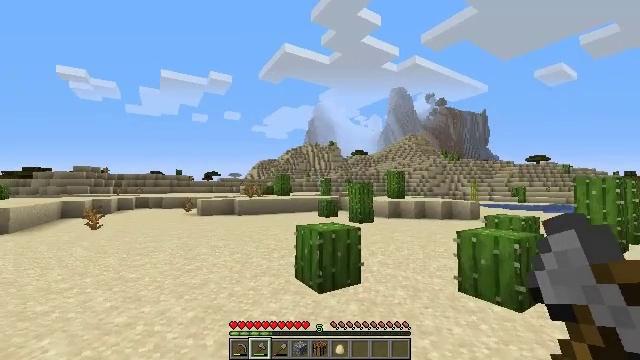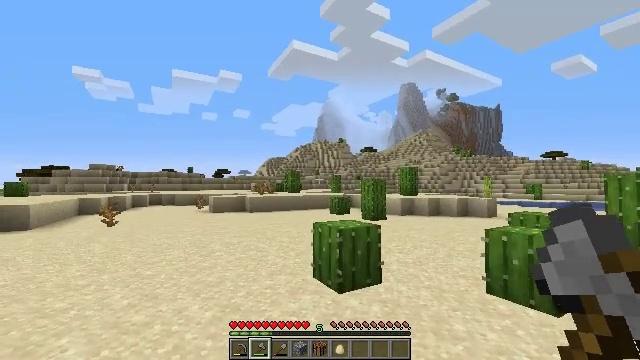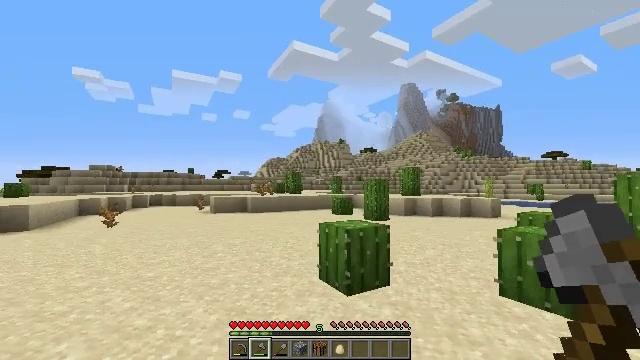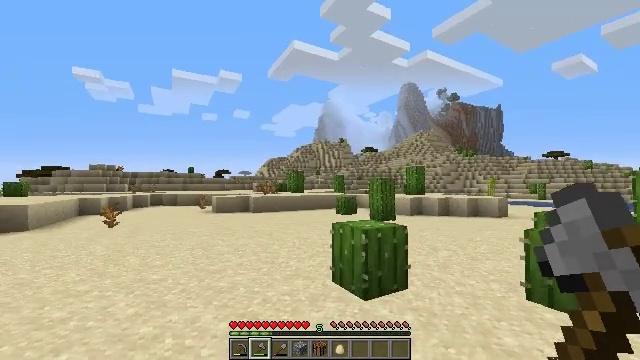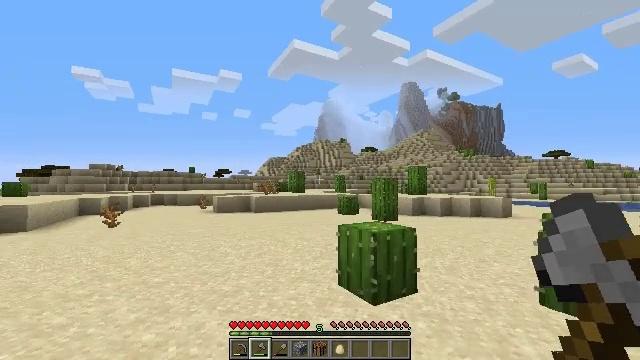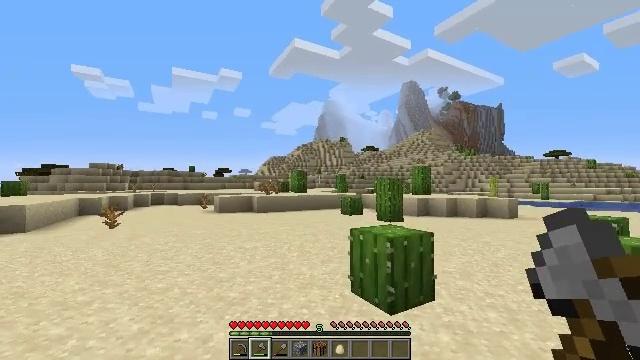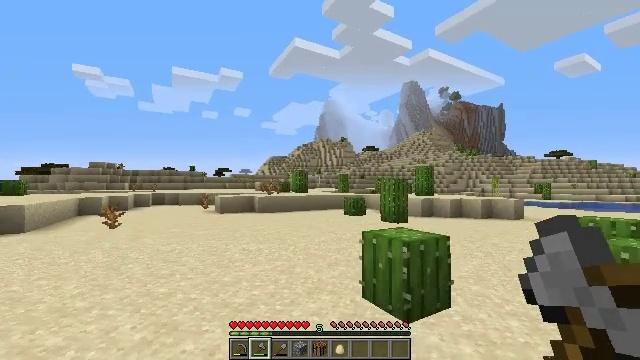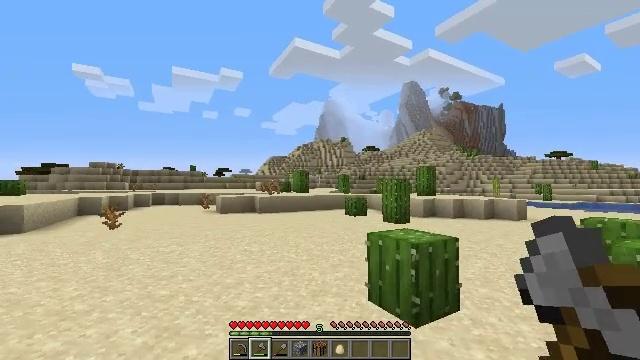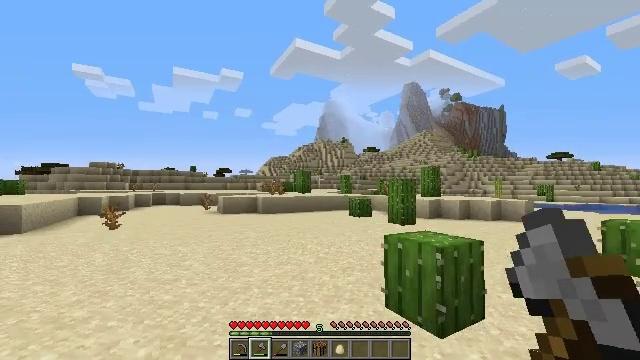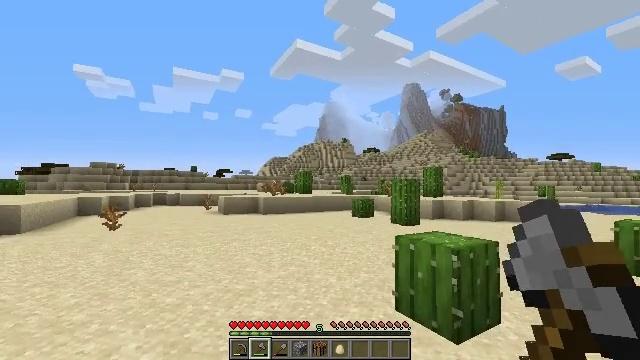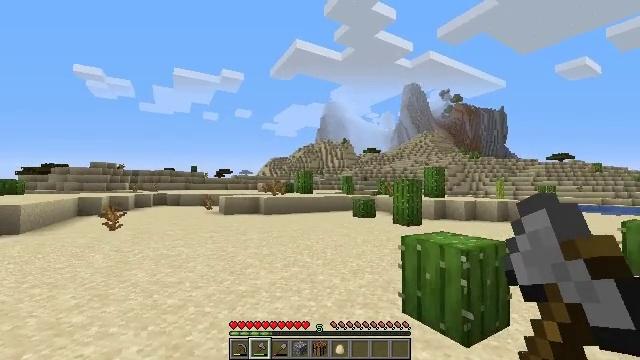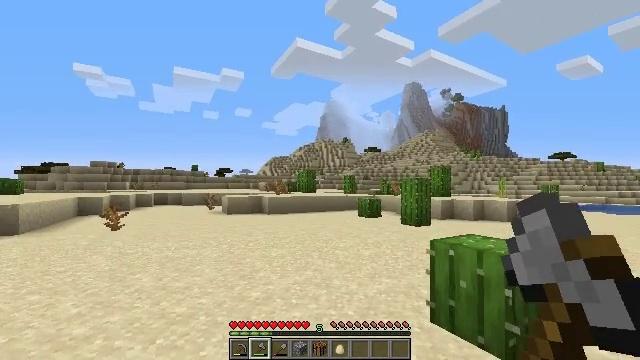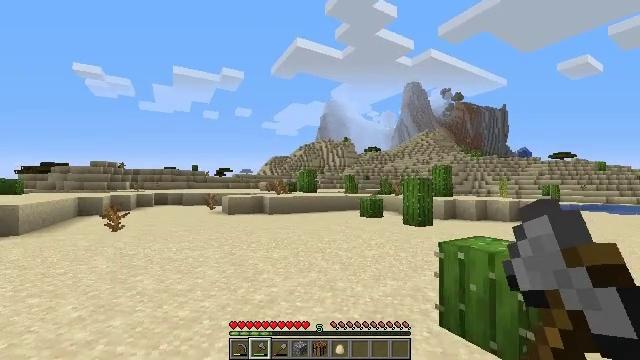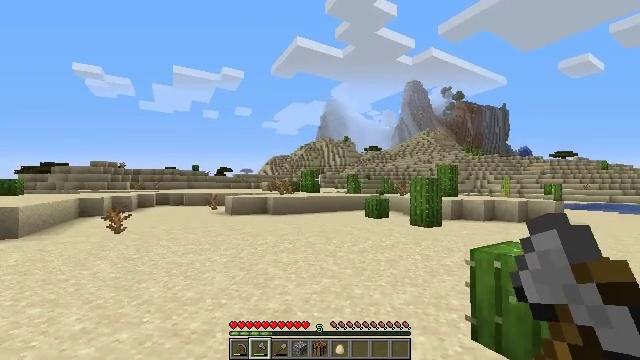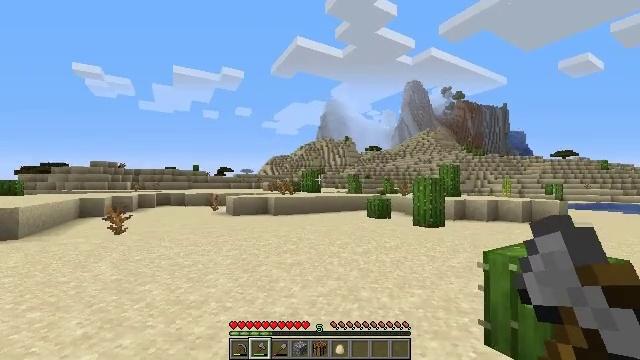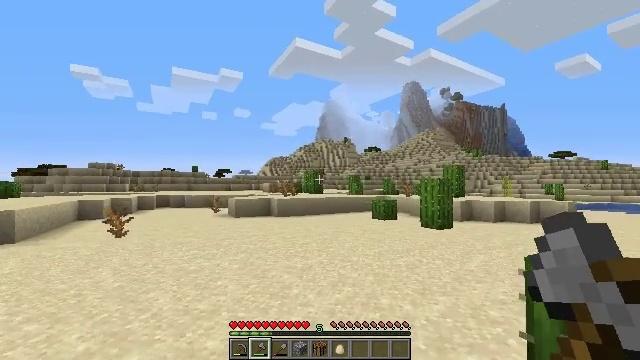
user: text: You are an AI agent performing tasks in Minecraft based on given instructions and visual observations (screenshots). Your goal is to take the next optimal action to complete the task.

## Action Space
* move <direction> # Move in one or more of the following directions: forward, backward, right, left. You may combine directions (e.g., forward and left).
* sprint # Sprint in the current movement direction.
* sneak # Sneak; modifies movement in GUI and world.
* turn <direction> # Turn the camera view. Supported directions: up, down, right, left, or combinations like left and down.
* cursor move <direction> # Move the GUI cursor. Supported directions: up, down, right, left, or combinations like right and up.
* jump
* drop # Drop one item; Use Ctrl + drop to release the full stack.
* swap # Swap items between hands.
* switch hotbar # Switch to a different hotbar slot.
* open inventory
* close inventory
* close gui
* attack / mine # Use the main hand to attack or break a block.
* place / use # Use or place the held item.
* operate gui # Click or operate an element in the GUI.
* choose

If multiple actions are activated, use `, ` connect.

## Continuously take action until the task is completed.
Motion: motion action
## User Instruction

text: Harvest coarse dirt by holding left button.
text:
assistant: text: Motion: move forward and move left, turn left
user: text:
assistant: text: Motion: move forward and move left
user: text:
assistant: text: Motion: move forward and move left
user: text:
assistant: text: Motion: move forward and move left
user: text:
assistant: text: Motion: move forward and move left
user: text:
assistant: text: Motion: move forward and move left
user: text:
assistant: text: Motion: move forward and move left
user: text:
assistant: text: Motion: move forward and move left
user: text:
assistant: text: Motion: move forward and move left
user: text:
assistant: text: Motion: move forward and move left
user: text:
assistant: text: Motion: move forward and move left
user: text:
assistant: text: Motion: move forward and move left
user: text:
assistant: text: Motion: move forward and move left
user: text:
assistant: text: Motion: move forward and move left
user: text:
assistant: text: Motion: move forward and move left
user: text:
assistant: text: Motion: move forward and move left, turn right
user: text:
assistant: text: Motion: move forward and move left, turn right
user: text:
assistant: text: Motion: move forward and move left
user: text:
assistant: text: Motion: move forward
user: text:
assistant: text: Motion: move forward
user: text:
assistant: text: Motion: move forward
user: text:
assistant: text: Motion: move forward
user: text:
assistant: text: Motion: move forward
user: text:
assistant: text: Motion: move forward
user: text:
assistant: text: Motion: move forward
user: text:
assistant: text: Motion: move forward
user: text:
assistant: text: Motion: move forward, turn right
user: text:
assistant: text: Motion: move forward, turn right
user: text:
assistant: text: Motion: move forward
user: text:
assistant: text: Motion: move forward